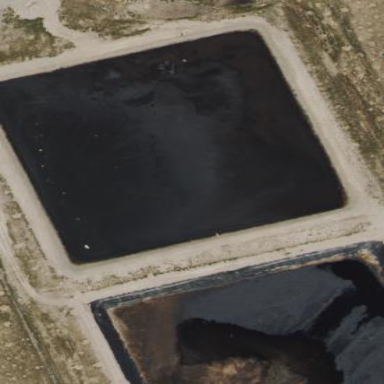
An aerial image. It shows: Reservoir containing sewage water.